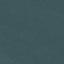
Land use / land cover: SeaLake